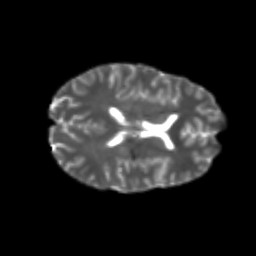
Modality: T2w
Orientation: axial
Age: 22
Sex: female
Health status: healthy
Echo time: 0.074 s